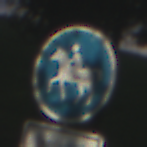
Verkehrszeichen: Reitweg
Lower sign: BesondereFahrzeugeUndTransportgueter8
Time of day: MorningAfternoon
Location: Outdoor (Nature)
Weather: Clear
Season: NotSpecified
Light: Natural